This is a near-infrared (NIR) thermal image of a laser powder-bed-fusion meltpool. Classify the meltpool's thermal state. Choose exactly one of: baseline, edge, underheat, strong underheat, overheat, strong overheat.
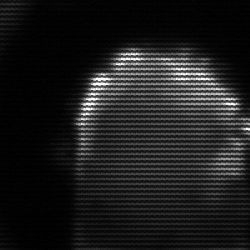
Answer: baseline